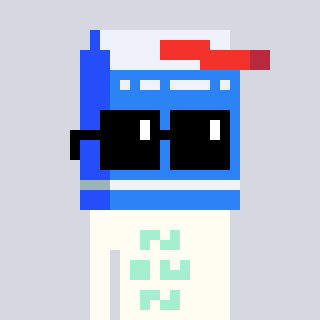
a pixel art character with square black sunglasses, a milk-shaped head and a grayscale-colored body on a cool background